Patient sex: M
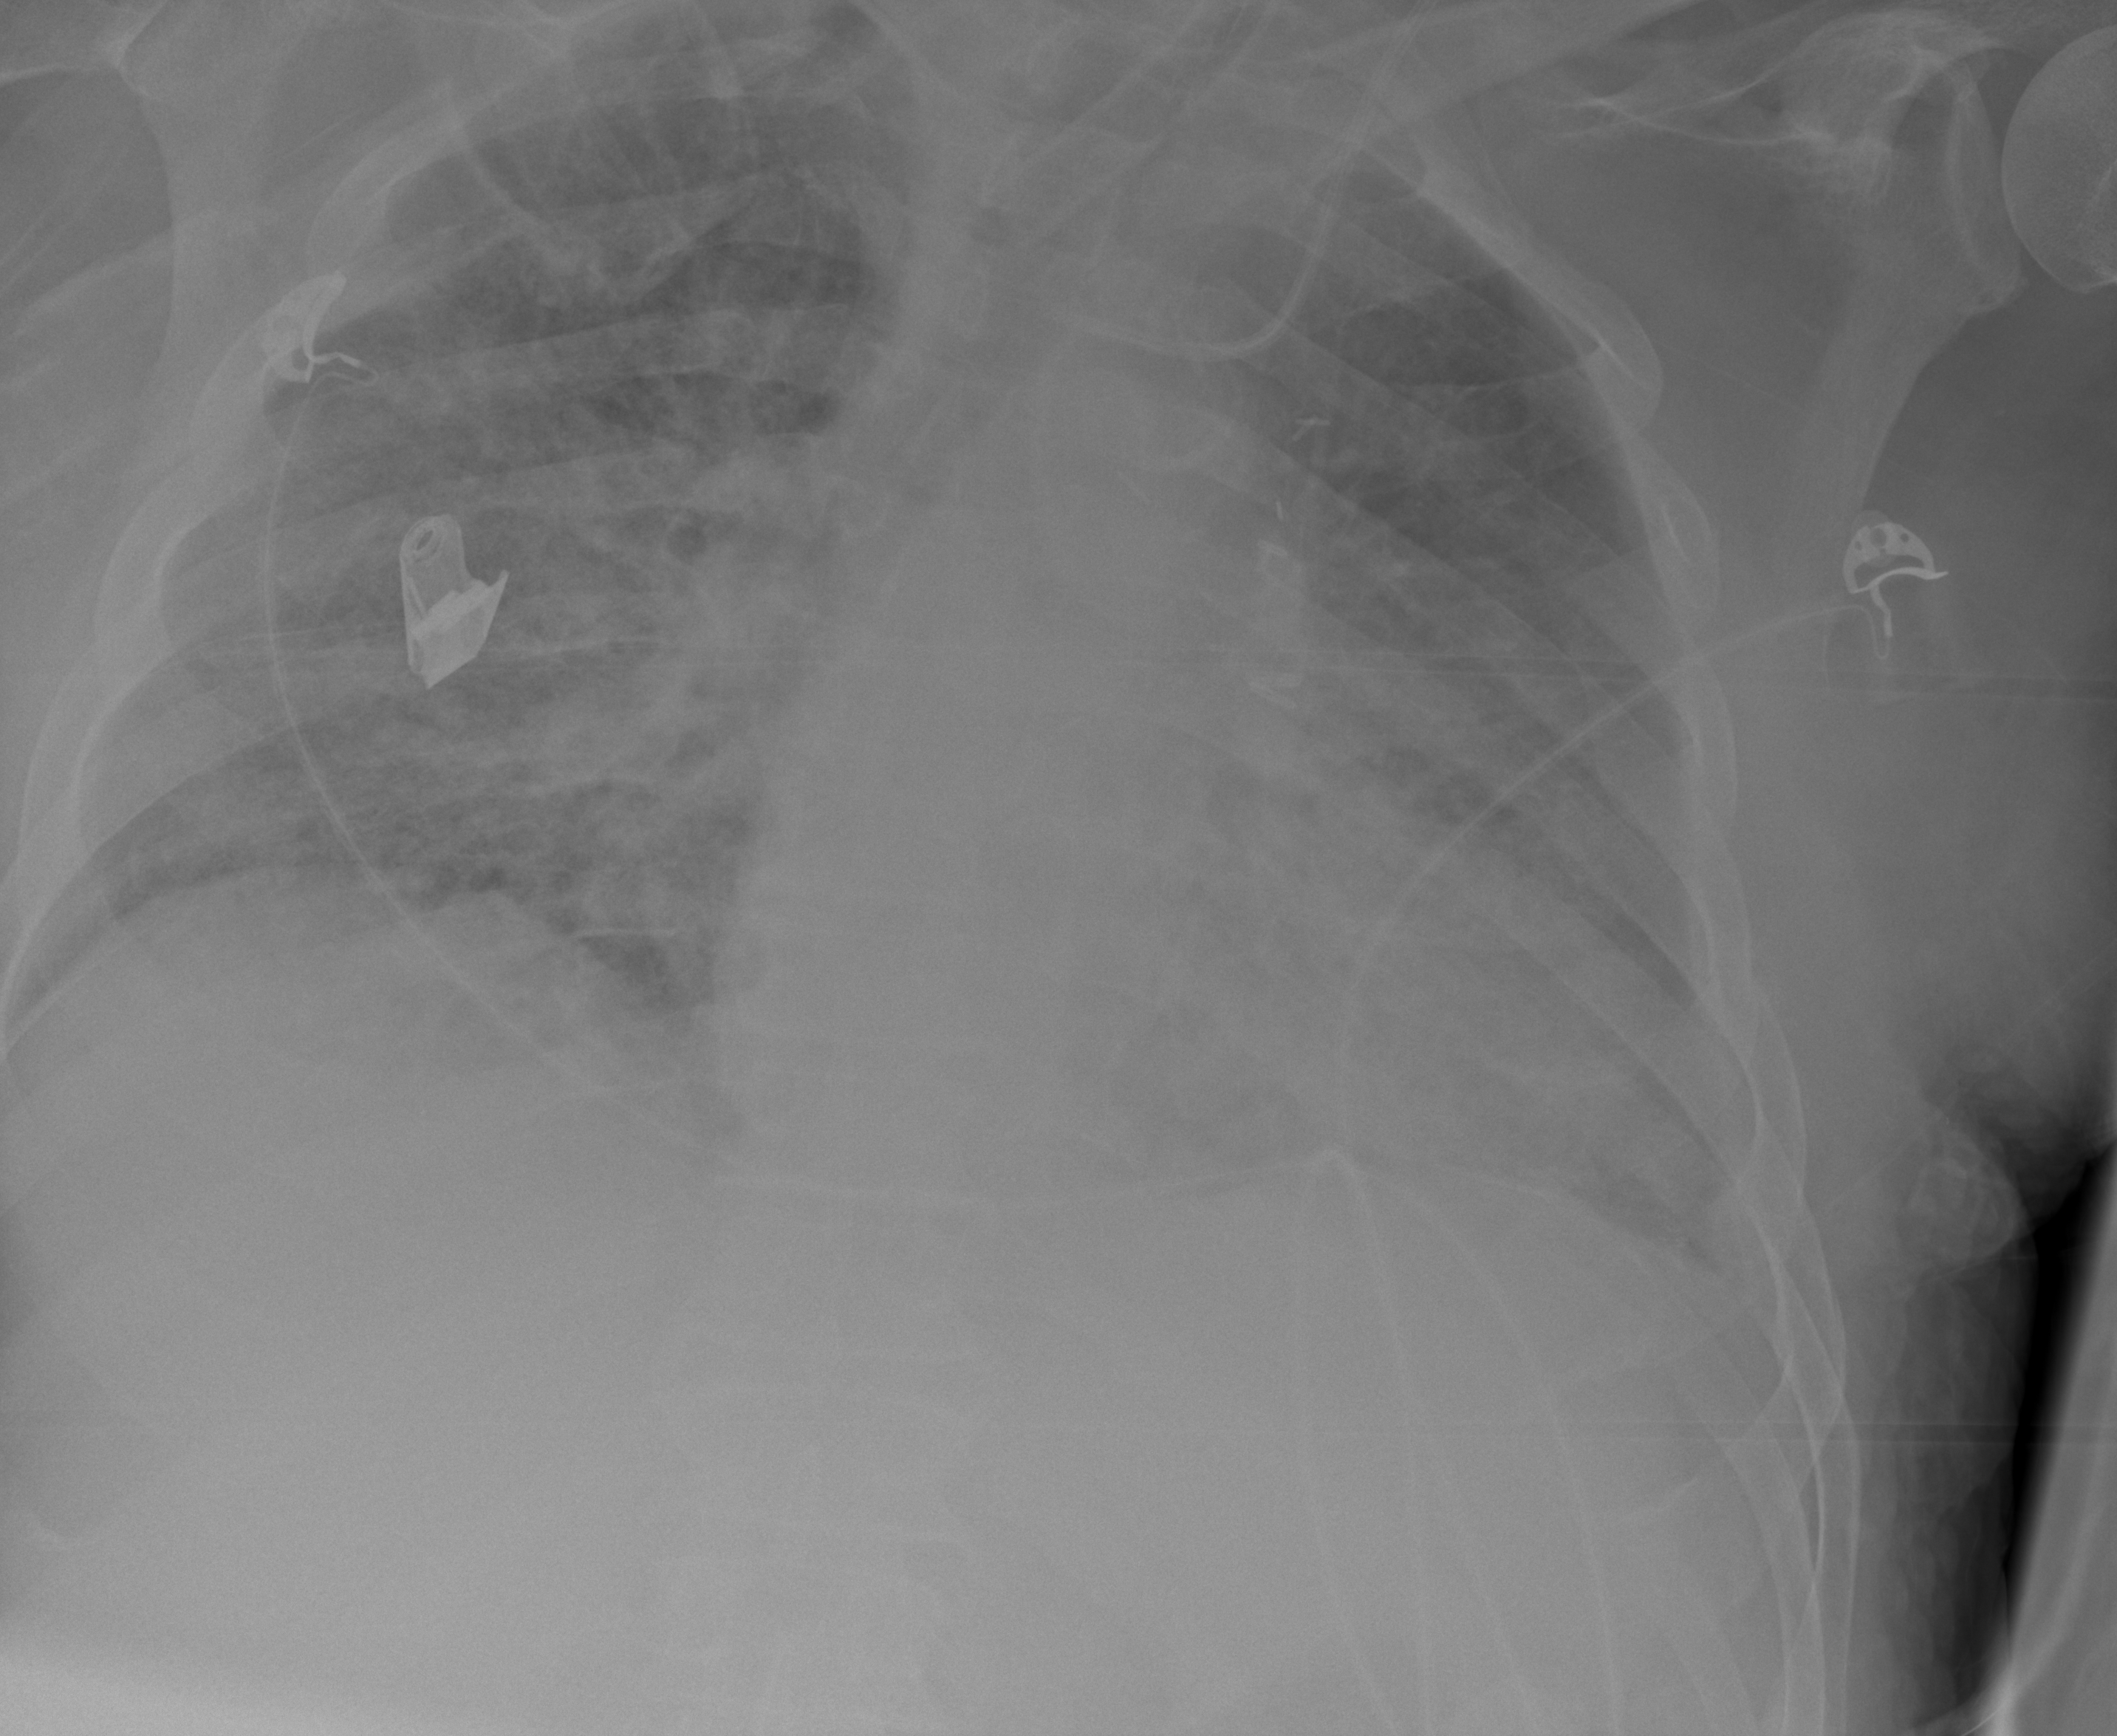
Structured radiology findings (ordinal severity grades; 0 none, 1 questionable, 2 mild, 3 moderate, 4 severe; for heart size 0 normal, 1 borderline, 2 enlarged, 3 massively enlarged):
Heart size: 2
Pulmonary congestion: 2
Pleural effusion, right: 0
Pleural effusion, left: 2
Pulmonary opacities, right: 3
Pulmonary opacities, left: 2
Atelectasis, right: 2
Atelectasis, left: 2